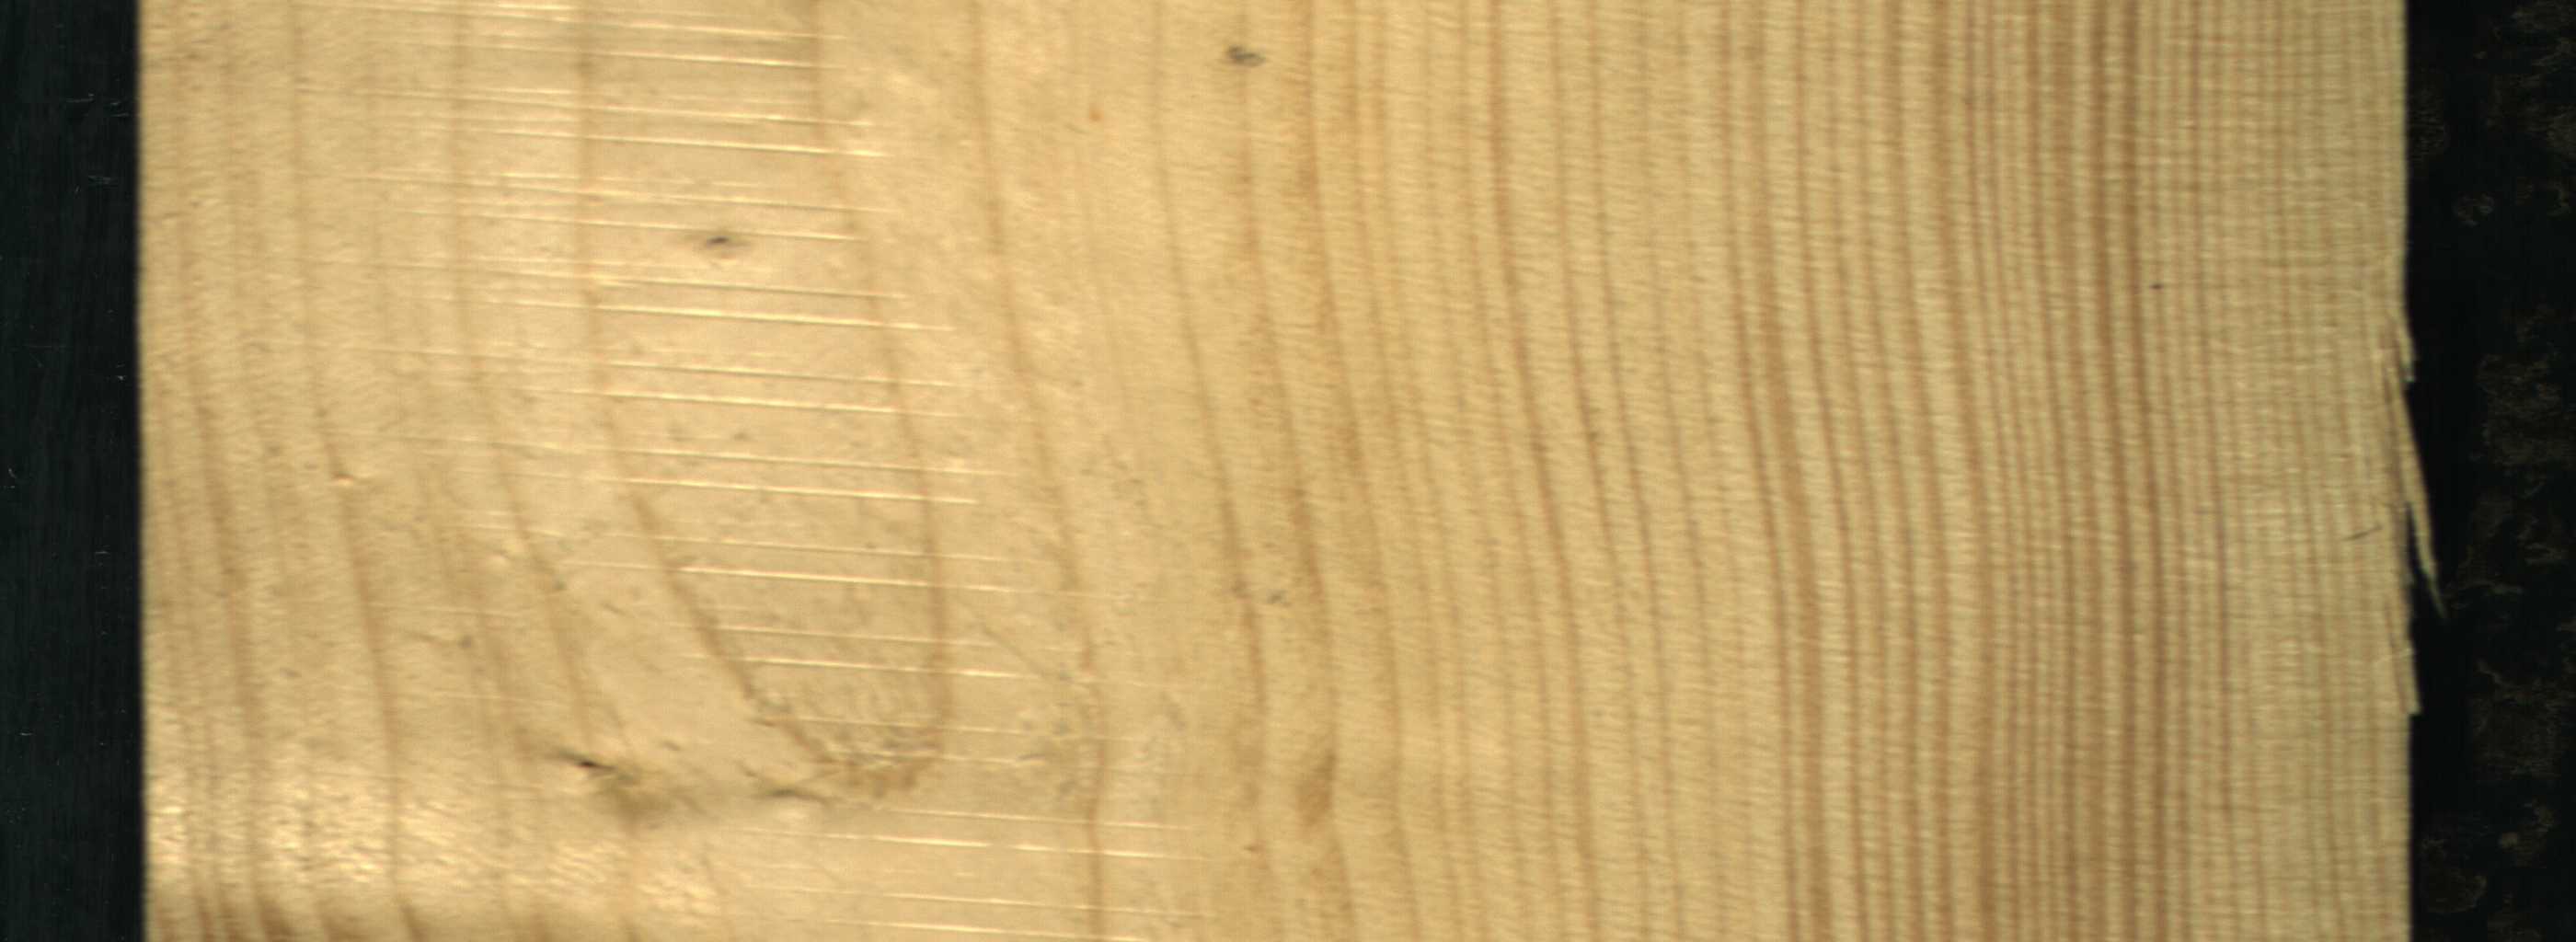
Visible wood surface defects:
Live_Knot